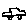
Label: car